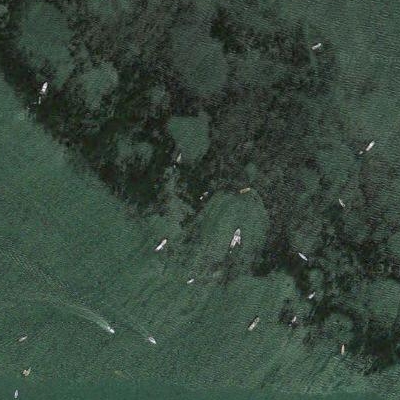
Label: dRiverLake